Question:
How to remove these values which can be round i want to make graph with respect of the value which are on the first end of chart how can i remove the values which i mark in the pics kindly help .I make my project with help of stackoverflow platform professional guidance now its end of my project so plz help me
how to remove the values which shows on the second end of the chart
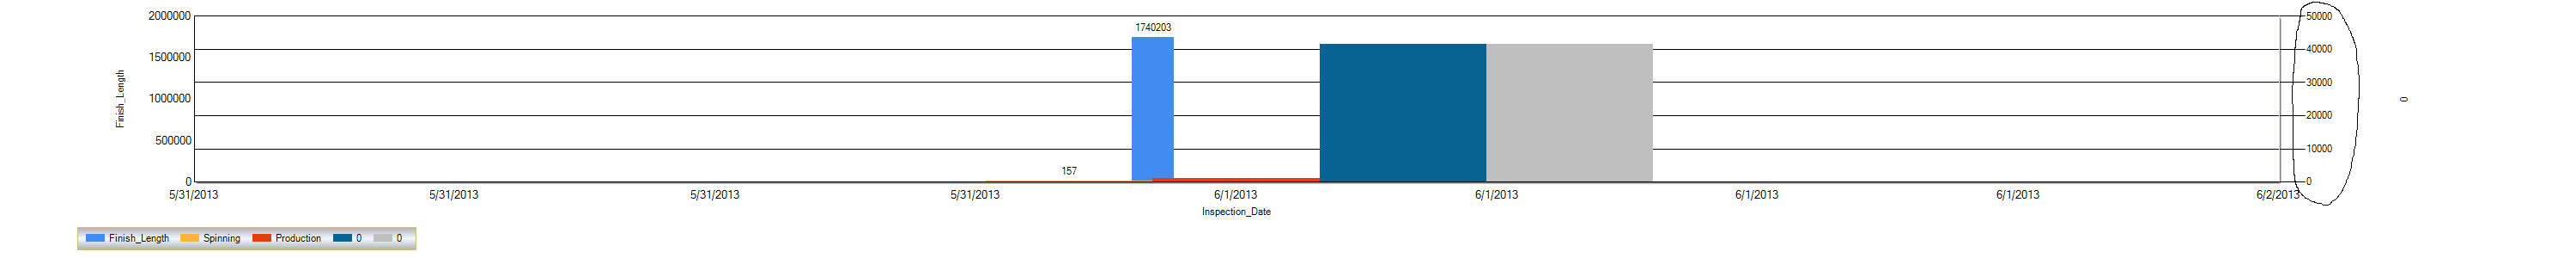
Answer: I point out problem i make all Y-Axis Secondary Axis now i change it to Primary Axis so problem resolved
AxisType.Secondary(Create Problem)
AxisType.Primary (Solution)